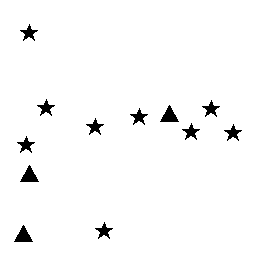
Squares: 0
Triangles: 3
Stars: 9
Total shapes: 12